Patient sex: M
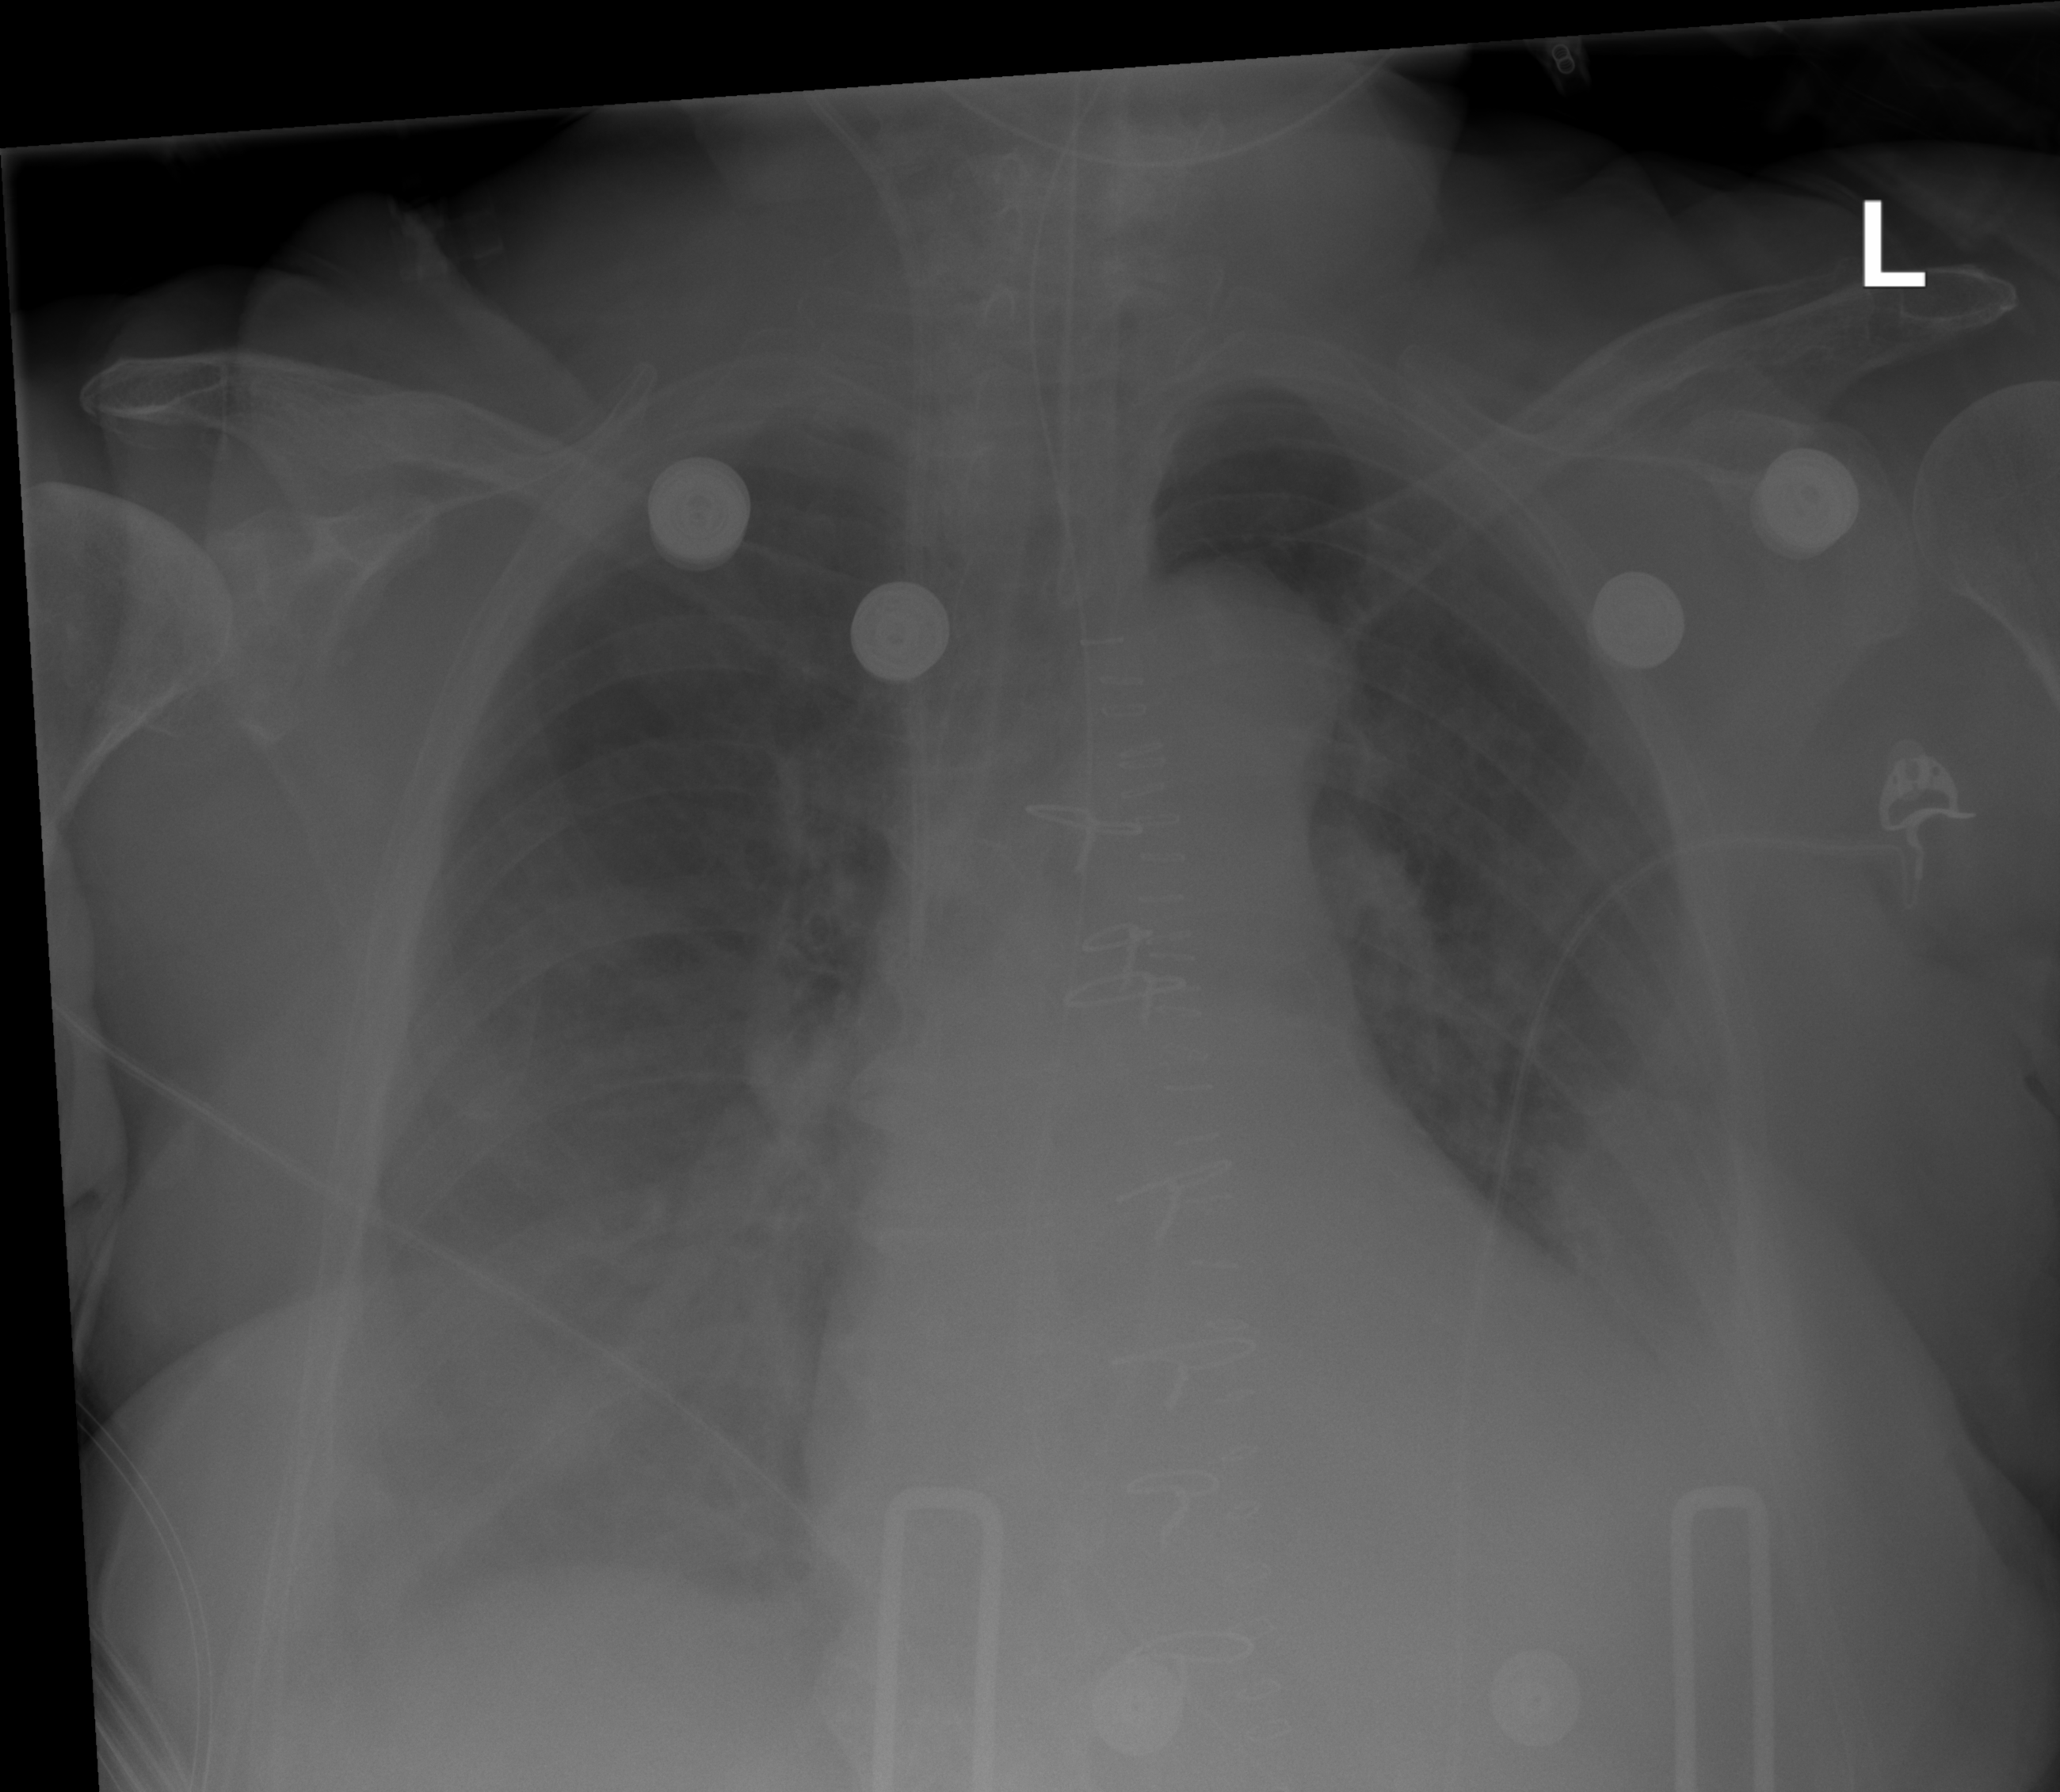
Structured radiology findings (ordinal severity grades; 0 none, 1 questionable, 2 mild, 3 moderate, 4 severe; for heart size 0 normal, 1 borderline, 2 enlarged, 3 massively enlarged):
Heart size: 2
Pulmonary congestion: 0
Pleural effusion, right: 2
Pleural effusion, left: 2
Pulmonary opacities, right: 0
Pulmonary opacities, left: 0
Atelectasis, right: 2
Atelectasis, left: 2